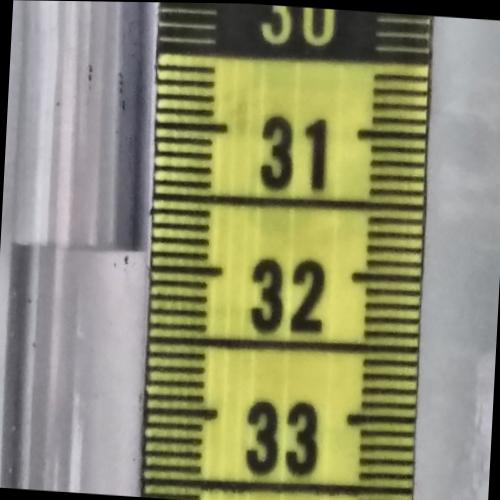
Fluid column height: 31.9 cm